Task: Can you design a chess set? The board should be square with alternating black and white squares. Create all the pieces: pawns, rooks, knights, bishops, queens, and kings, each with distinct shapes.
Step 301:
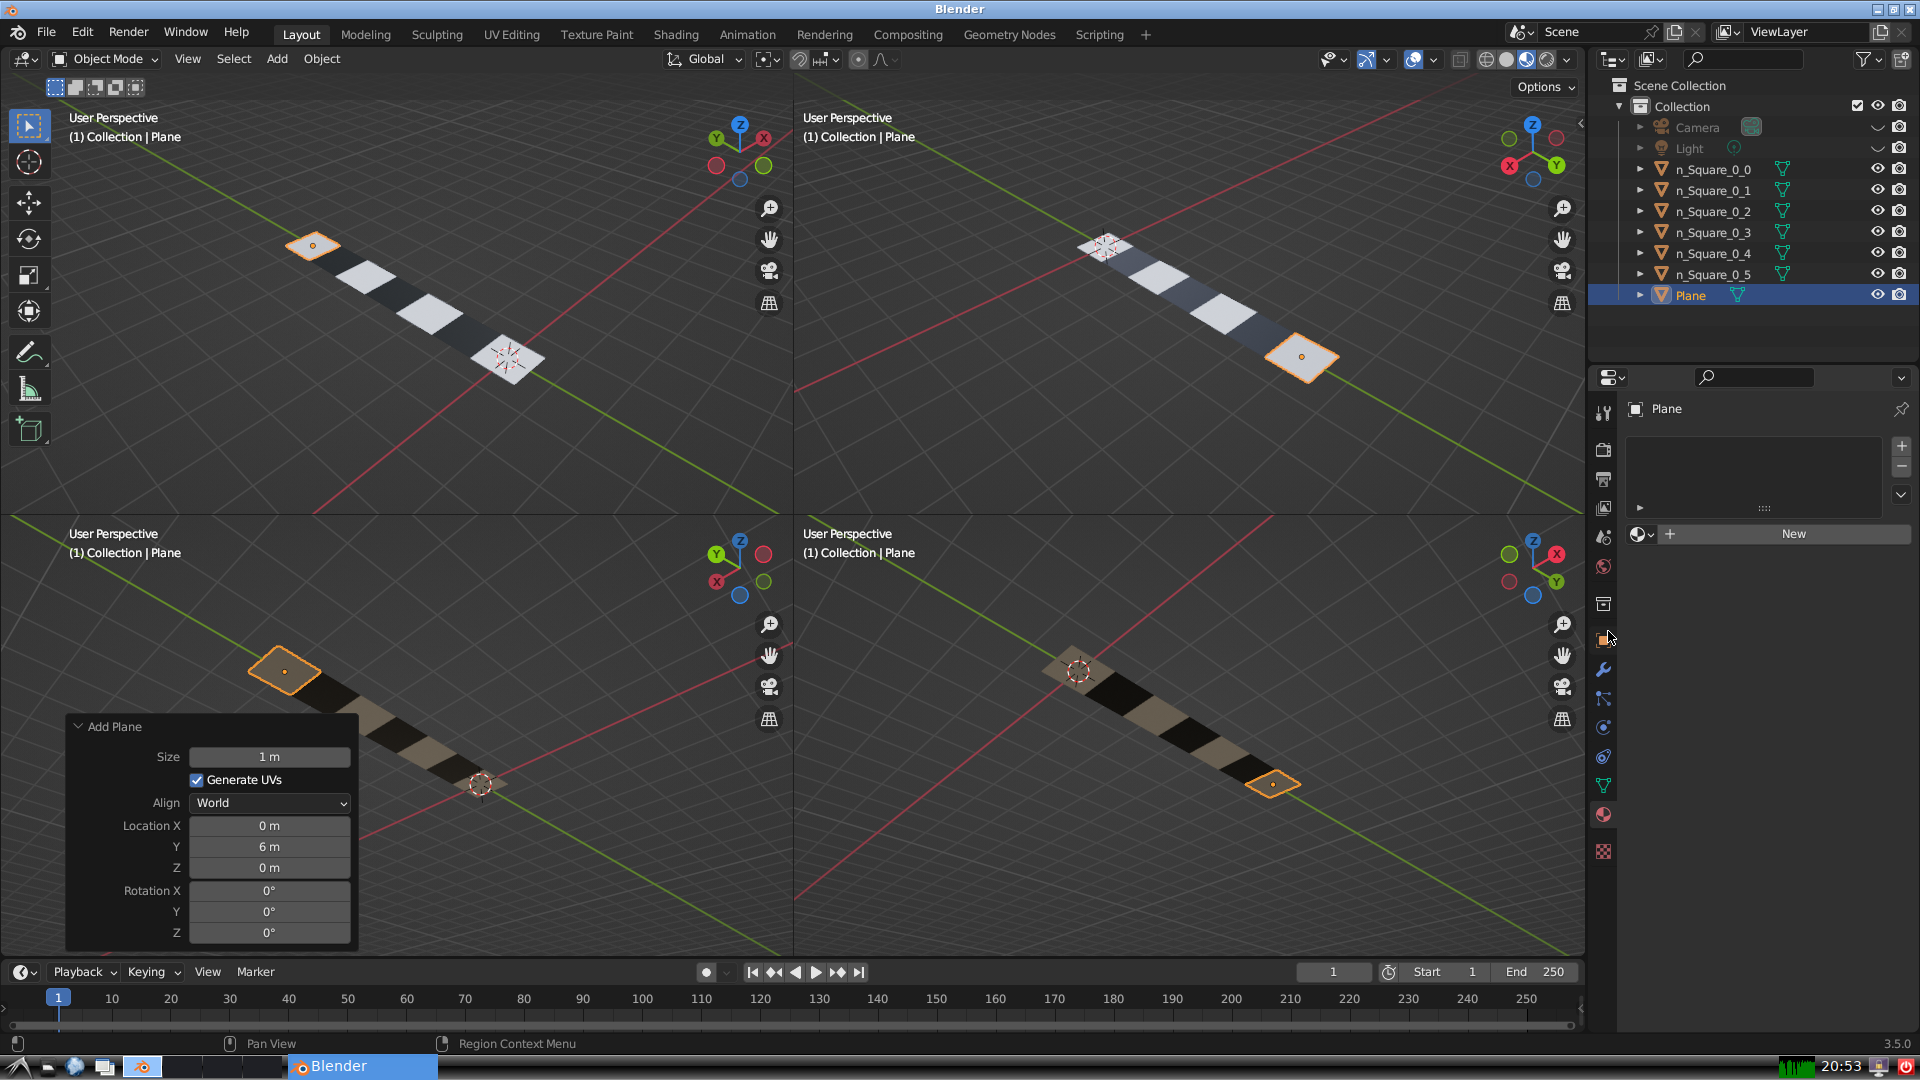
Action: click: no